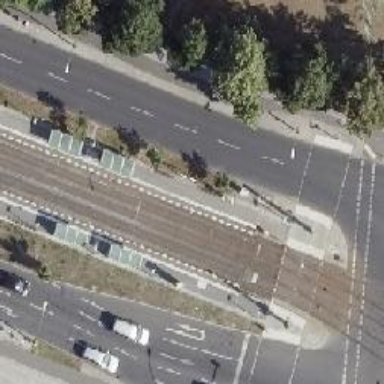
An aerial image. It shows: Tram stop position for public transport.